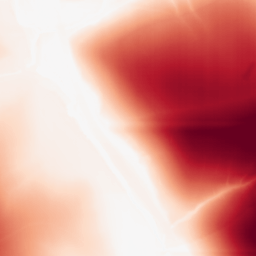
Category: morphological
Decomposition family: rolling_ball
Decomposition parameters: radius: 200
Upsampling method: sinc_hamming
Upsampling parameters: scale: 2
kernel_size: 8
Upsampling scale: 2